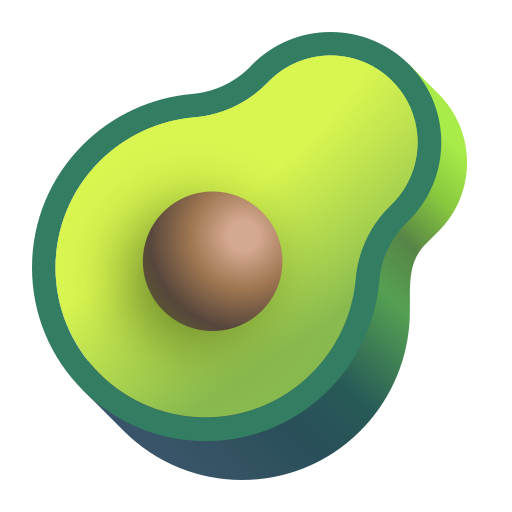
avocado color